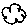
Label: cloud